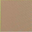
Piece: xx